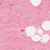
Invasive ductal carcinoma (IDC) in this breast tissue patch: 0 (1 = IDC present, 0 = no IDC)